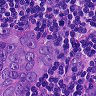
Metastatic tissue present: yes